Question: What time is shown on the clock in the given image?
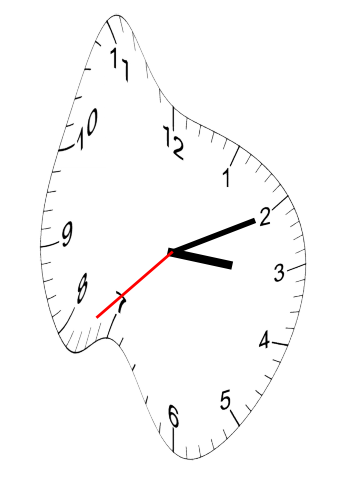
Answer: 03:10:38